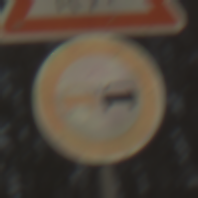
Verkehrszeichen: Ueberholverbot
Zusatzzeichen oben: ReiterLinks
Umgebung: Outdoor, Nature
Tageszeit: SunriseSunset
Wetter: Clear
Licht: Natural
Jahreszeit: Winter
Kontrast: LowContrast